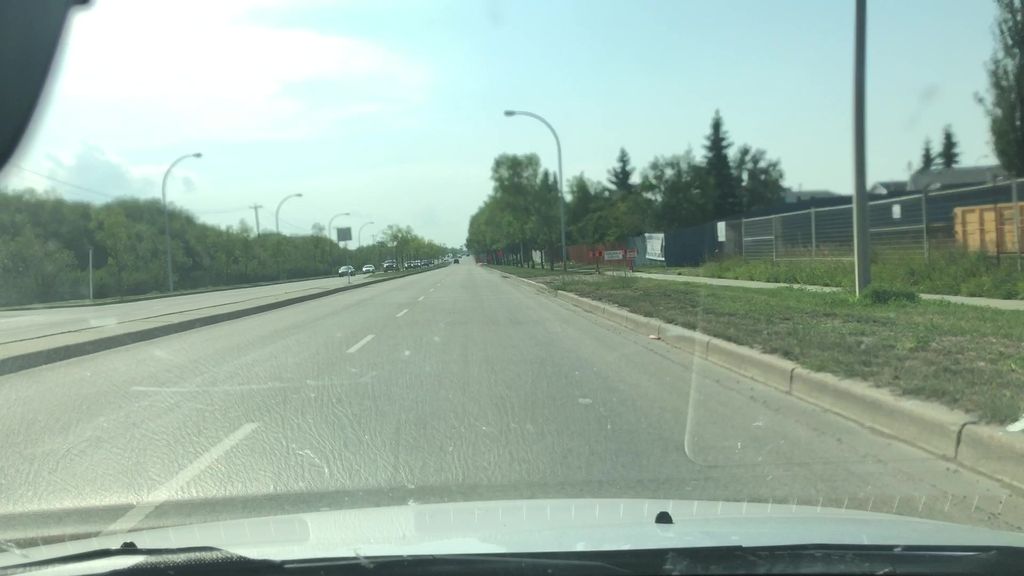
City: edmonton